Question: So this is what I'm trying to accomplish, but I'm not sure where to start:
I have the following structure of pages:

On the home page, I want to display each child to of Publications as a section. The two sections would be Alerts, and New Story of the Week. Then the latest published child of a section would render within that section. So on home page I would have the following sections and articles:
Alerts -> Trouble in the East-1-20-2015
News Story of the Week -> Congress Ohverhauls Farm Bill
I've read the CMS wiki, but I don't know how to approach this. Do I use tags and collections?
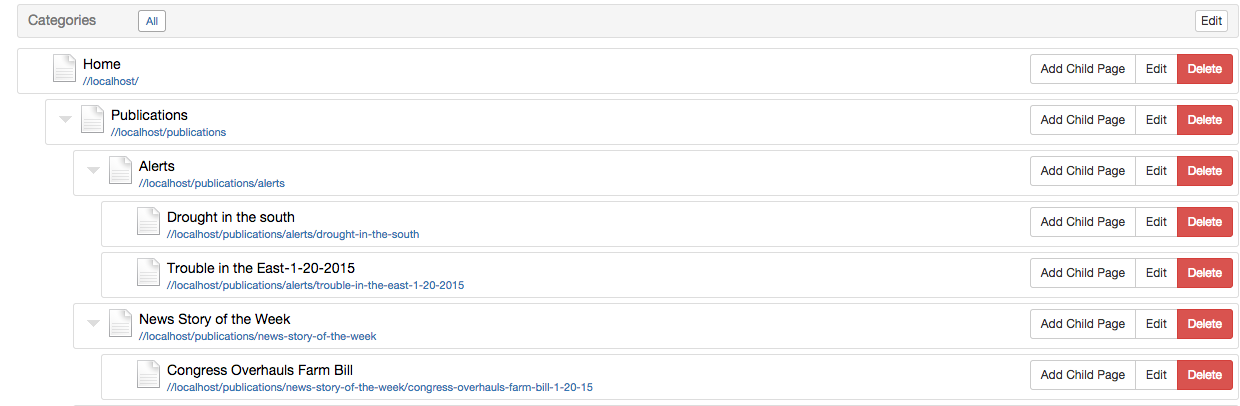
Answer: You'll need to create a partial to get this working.
Create one here '/app/views/comfy/cms/content/_section_list.html.erb'
Then in the layout for the homepage add '{{cms:partial:section_list}}' to the html where you want the partial to be displayed.
Then in '_section_list.html.erb' do something like:
'''
<% @cms_page.children.each do |section| %>
<h1><%= section.blocks.where(identifier: 'header').first.content %></h1>
<%= section.children.first.blocks.where(identifier: 'content').first.content %>
<% end %>
'''
Note: be sure to get the block identifiers correct, I'm assuming you have a 'header' and 'content' in the snippet above.